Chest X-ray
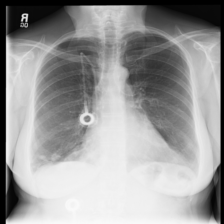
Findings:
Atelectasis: negative
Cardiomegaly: negative
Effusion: negative
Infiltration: negative
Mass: negative
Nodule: negative
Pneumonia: negative
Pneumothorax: negative
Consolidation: negative
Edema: negative
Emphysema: negative
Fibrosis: negative
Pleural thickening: negative
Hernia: negative